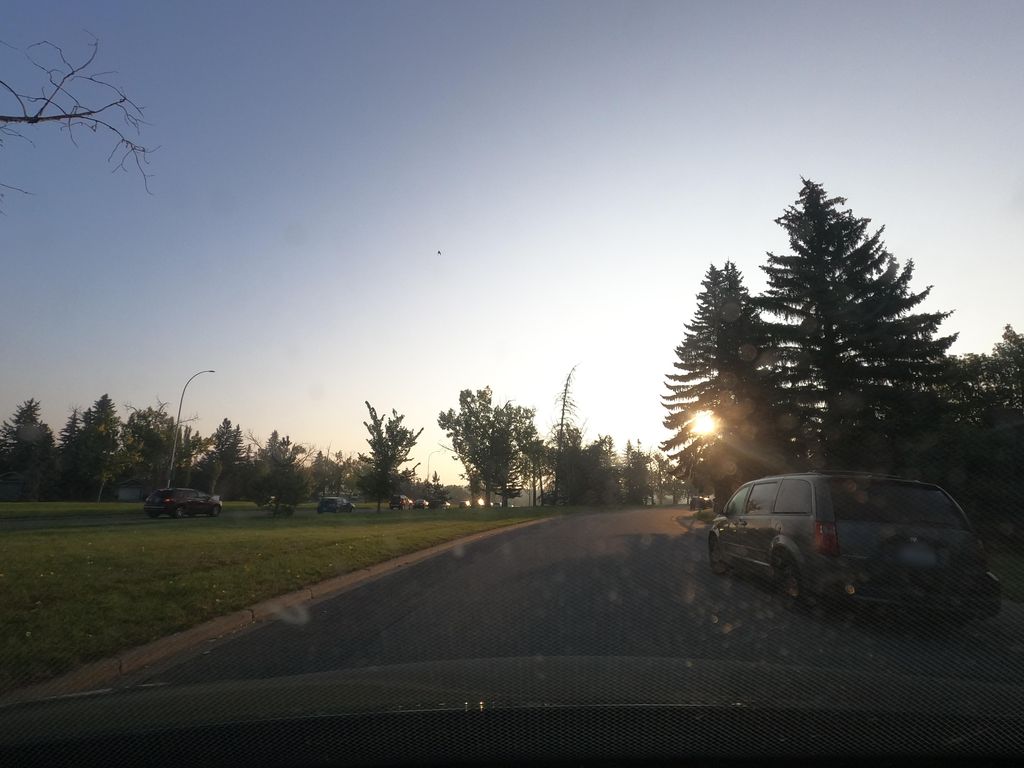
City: calgary